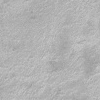
Atmospheric dust classification: not_dusty